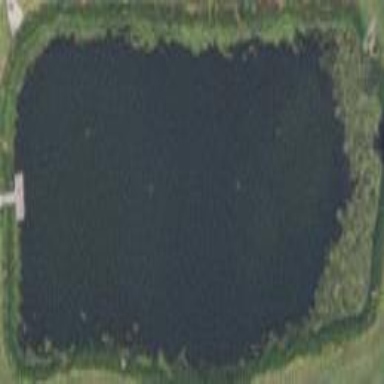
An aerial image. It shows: Pond surrounded by natural water.